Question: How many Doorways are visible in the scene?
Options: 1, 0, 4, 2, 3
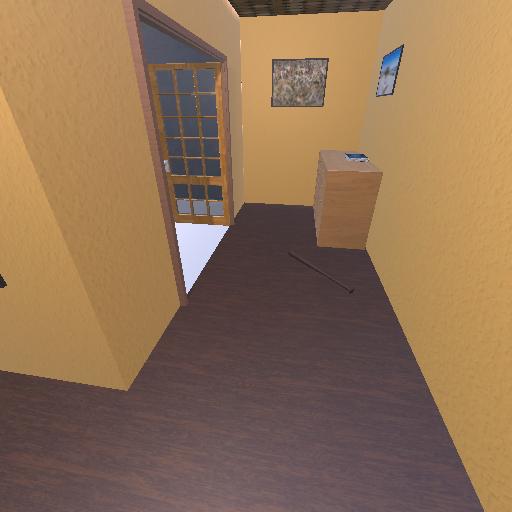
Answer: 1